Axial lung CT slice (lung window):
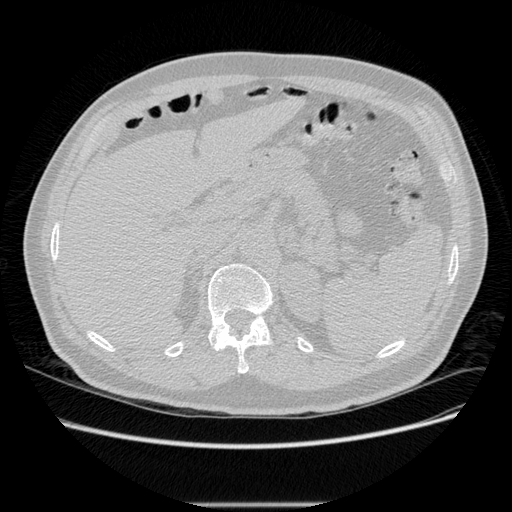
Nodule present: no